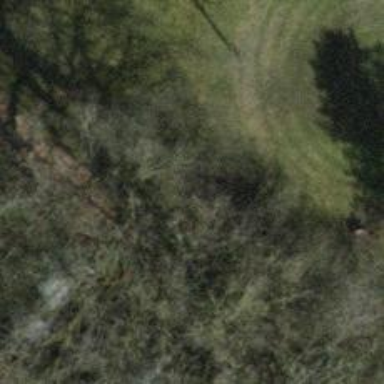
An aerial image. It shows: Deciduous broadleaved tree in park.